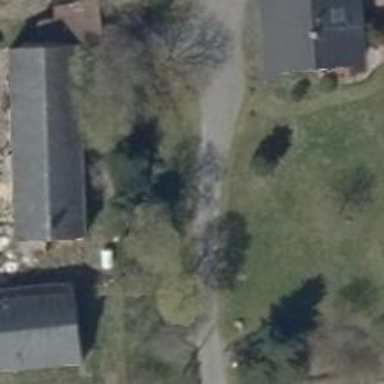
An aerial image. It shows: Driveway.